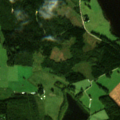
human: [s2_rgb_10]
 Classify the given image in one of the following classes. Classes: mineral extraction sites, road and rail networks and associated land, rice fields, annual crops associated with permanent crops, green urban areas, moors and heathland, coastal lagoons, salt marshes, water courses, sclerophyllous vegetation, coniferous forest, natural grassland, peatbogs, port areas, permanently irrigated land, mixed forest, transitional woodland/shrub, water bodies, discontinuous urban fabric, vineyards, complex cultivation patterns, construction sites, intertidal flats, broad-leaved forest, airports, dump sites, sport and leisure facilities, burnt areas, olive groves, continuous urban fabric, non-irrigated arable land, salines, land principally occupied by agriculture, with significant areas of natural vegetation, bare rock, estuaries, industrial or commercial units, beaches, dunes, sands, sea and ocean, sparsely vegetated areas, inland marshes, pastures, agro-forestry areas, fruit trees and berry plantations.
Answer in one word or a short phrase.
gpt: non-irrigated arable land, land principally occupied by agriculture, with significant areas of natural vegetation, coniferous forest, mixed forest, water bodies